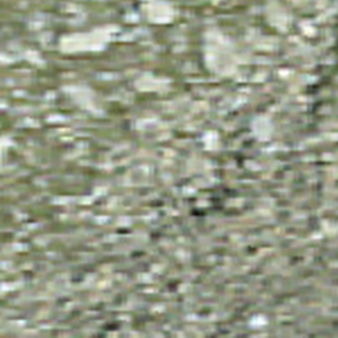
Label: other